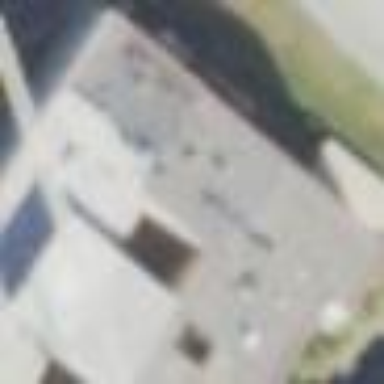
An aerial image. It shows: Building part with flat roof.